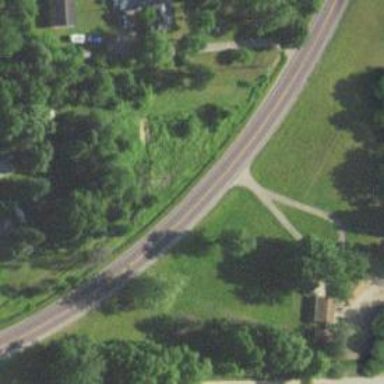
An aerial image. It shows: Tertiary road.